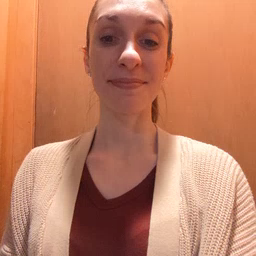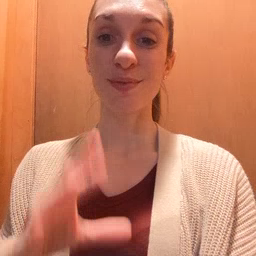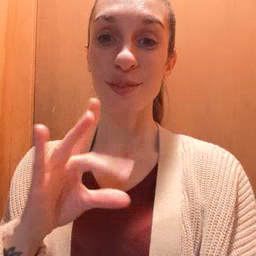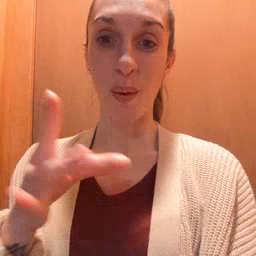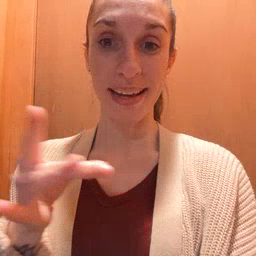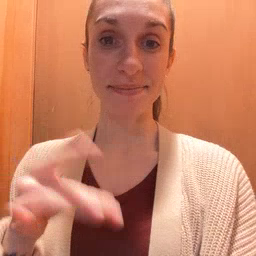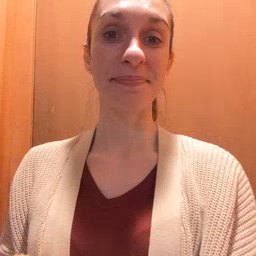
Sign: story